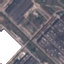
Label: Industrial